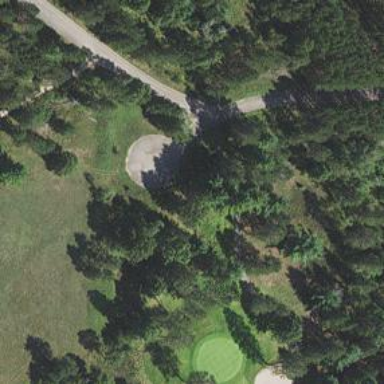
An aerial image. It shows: Path for golf carts.